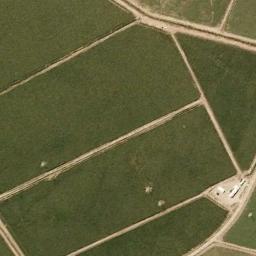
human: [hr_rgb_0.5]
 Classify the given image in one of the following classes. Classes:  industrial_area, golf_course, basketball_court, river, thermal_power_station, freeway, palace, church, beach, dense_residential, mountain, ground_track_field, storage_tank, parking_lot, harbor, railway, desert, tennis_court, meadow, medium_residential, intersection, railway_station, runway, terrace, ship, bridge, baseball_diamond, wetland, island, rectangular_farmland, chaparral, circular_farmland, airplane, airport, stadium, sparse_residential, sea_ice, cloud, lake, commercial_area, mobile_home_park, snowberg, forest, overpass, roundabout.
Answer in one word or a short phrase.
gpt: rectangular_farmland